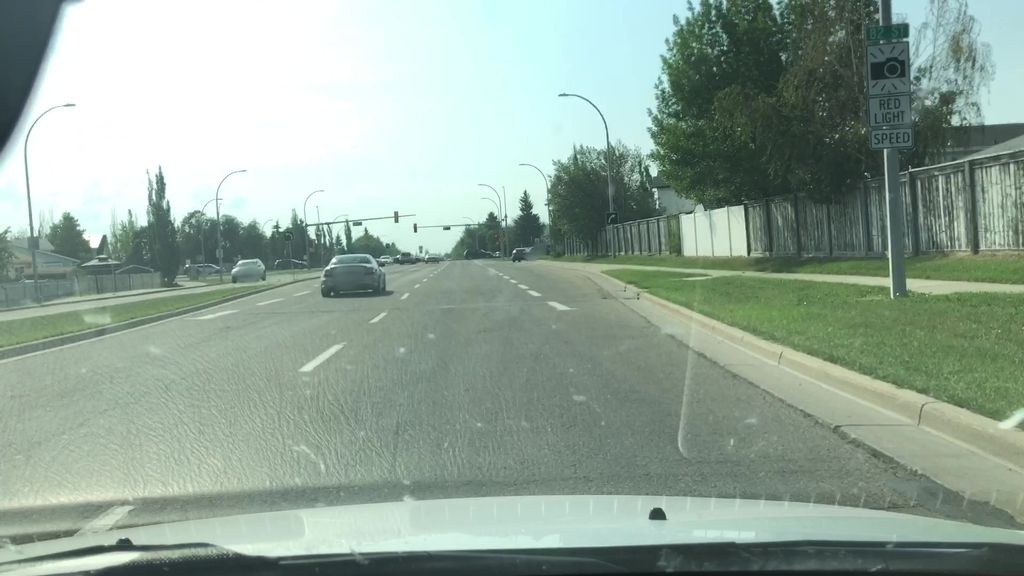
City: edmonton